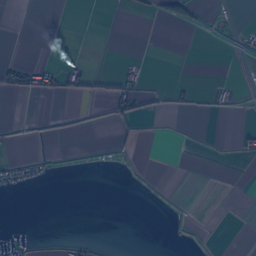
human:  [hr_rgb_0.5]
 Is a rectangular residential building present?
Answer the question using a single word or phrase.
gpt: yes

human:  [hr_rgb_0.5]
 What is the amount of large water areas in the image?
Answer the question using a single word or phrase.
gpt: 1

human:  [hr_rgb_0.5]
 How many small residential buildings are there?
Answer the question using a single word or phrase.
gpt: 162

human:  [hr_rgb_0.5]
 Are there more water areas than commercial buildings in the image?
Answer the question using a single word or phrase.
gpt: yes

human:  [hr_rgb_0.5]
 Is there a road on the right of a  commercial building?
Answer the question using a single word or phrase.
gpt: yes

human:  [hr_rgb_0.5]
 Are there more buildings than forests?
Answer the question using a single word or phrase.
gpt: yes

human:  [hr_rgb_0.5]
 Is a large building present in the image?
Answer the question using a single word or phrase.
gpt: no

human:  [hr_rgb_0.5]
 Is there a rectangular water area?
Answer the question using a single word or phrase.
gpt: yes

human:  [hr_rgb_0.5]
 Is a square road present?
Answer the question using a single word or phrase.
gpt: no

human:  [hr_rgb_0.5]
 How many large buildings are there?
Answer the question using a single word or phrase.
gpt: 0

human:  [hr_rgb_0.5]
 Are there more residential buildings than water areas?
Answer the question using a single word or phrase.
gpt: yes

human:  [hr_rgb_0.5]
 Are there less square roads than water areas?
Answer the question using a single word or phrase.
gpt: yes

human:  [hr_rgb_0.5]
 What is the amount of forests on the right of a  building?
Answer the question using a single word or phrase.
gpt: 23

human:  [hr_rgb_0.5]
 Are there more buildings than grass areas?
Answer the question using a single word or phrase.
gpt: yes

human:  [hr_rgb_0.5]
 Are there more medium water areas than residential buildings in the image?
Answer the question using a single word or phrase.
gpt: no

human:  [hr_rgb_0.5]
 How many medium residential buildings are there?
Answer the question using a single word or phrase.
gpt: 4

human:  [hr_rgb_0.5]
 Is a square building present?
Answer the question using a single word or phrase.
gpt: no

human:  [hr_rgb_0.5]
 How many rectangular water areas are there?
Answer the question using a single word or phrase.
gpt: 3

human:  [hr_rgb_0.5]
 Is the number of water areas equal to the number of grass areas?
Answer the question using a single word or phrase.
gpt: no

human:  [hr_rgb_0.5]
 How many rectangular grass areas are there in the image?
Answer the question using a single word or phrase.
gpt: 5

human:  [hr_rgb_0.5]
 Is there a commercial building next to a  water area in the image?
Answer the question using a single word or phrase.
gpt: yes

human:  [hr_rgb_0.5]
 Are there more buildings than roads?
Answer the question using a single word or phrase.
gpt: no

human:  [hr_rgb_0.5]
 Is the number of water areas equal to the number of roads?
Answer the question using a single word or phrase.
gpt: no

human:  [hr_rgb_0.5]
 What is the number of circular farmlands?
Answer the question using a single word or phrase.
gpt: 0

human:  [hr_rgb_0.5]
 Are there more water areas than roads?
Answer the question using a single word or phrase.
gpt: no

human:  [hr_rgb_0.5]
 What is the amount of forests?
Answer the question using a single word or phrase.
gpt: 24

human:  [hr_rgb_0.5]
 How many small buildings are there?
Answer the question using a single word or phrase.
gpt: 172

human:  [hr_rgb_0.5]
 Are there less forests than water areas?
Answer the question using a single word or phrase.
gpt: no

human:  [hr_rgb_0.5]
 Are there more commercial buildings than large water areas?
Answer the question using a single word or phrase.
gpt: yes

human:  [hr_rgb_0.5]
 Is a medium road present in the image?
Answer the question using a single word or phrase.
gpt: no

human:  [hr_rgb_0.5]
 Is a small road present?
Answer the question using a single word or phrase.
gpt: yes

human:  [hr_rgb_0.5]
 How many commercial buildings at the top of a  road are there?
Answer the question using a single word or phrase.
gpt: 3

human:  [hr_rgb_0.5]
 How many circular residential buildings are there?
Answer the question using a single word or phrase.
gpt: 0

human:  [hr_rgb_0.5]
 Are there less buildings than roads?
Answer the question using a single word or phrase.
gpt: yes

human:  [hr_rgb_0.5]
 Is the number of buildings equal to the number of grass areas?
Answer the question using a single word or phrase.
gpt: no

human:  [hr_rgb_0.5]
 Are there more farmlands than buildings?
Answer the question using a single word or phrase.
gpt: no